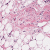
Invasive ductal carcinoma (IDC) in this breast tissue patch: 0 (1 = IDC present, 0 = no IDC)